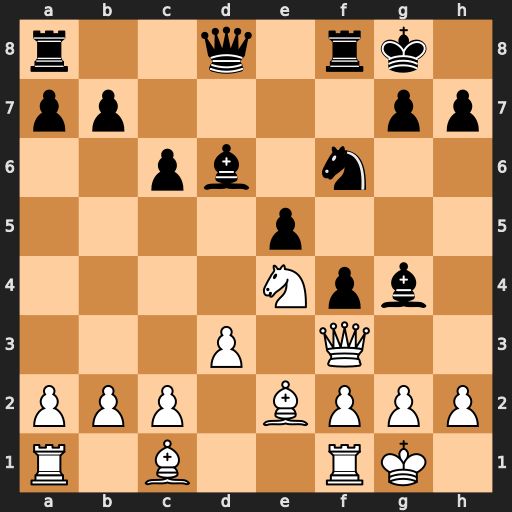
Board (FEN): r2q1rk1/pp4pp/2pb1n2/4p3/4Npb1/3P1Q2/PPP1BPPP/R1B2RK1
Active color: w
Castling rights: -
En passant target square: -
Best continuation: Nxf6+ Rxf6 Qxg4